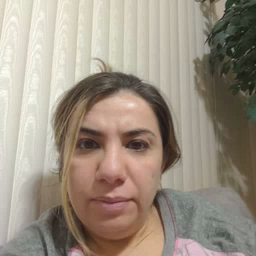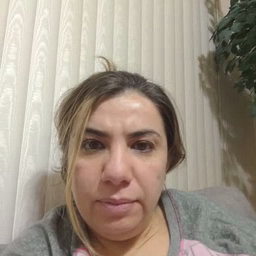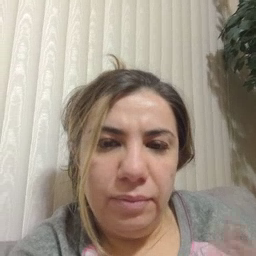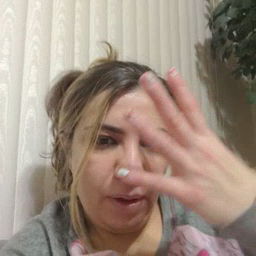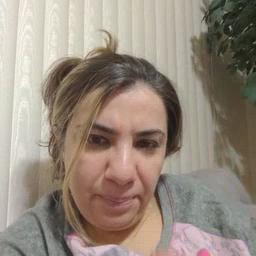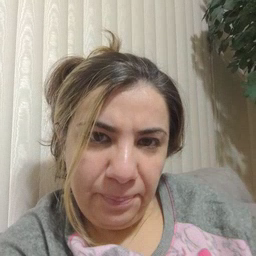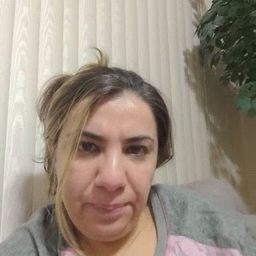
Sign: sleep